Field crop: maize
Growth stage: 2
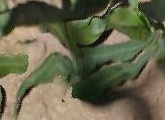
Species: maize